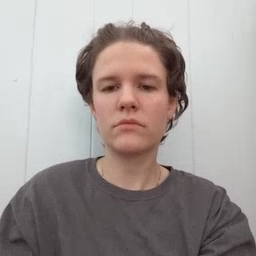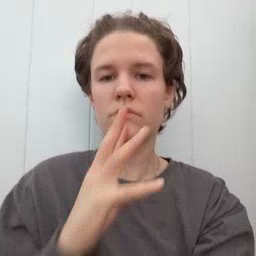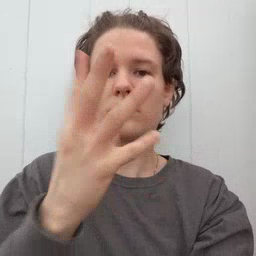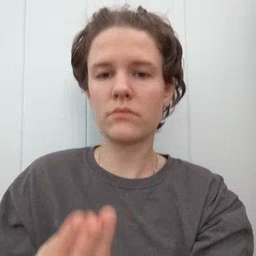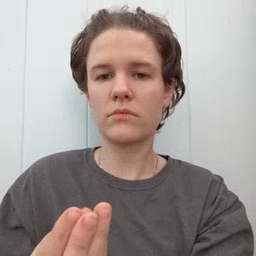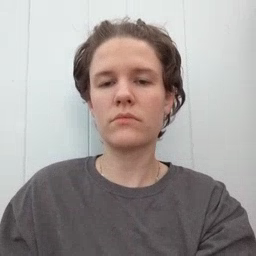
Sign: wet